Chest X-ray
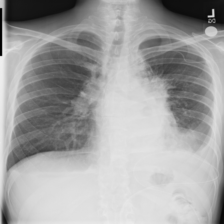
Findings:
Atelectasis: negative
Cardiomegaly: negative
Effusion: negative
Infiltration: negative
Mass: negative
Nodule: negative
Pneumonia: negative
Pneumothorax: negative
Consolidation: negative
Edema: negative
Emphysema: negative
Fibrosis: negative
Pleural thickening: negative
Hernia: negative